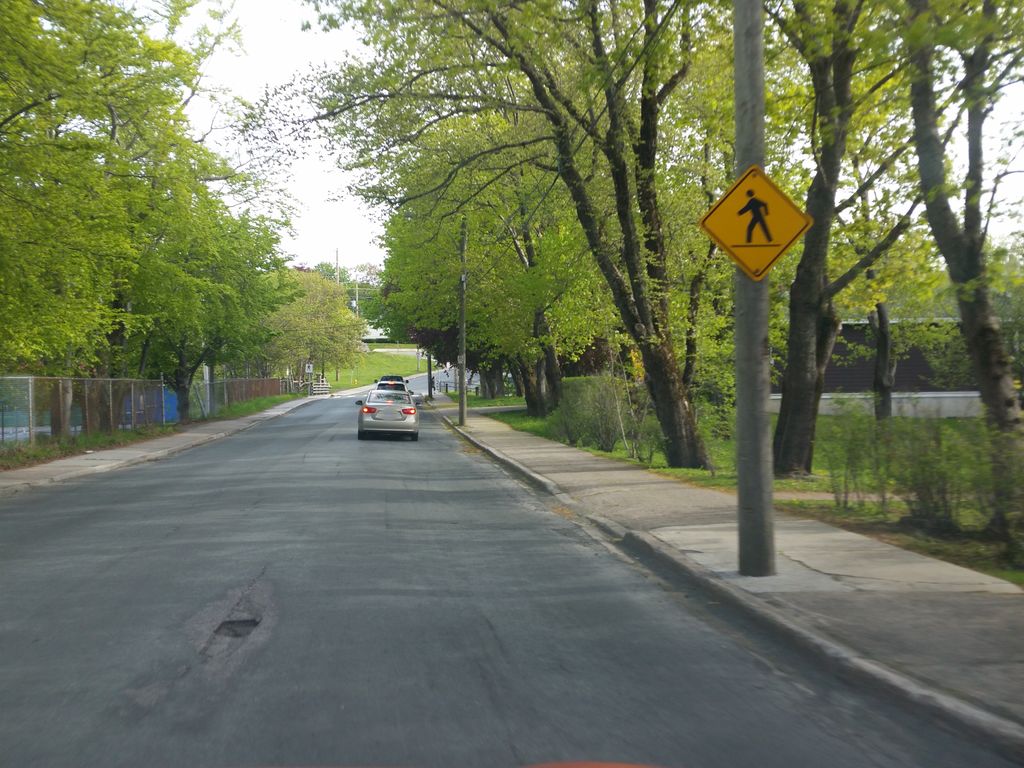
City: st_johns